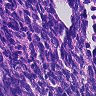
Metastatic tissue present: no